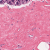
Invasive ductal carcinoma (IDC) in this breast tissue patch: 0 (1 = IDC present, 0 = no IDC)